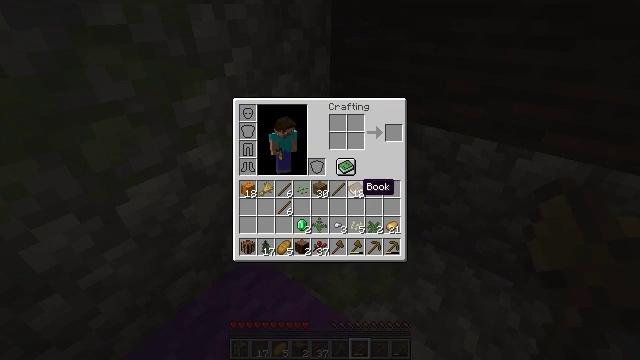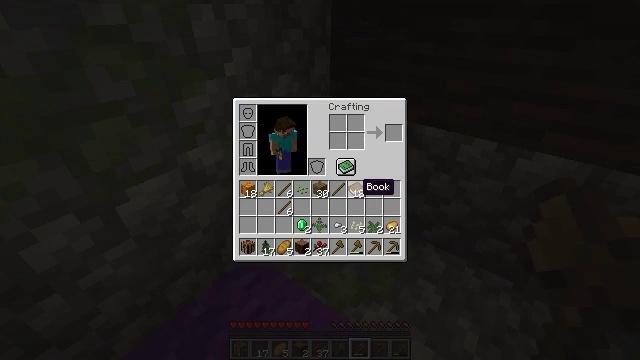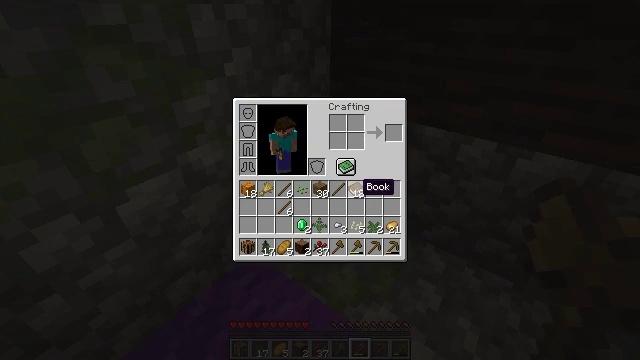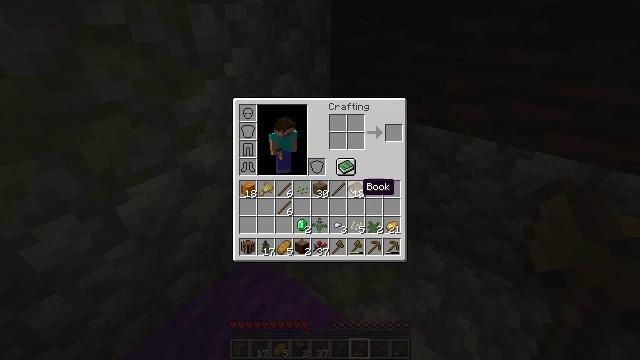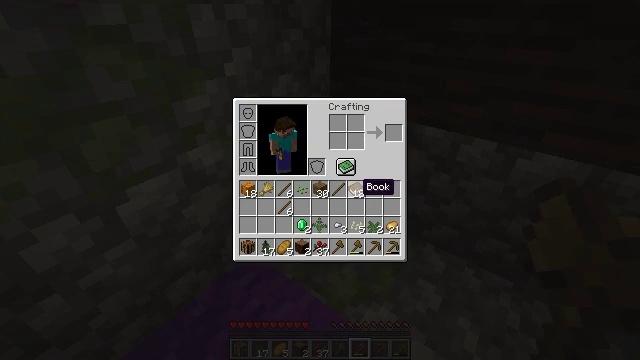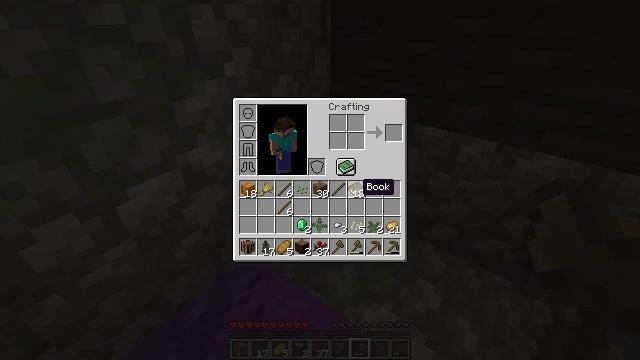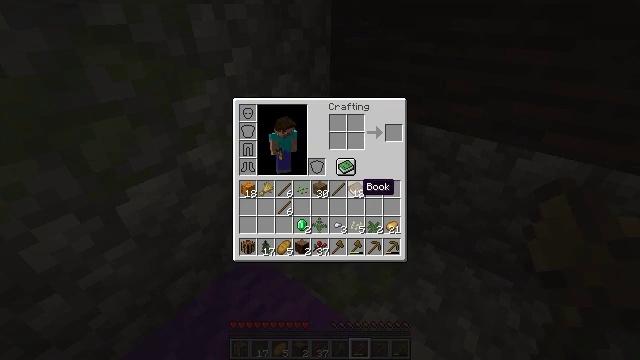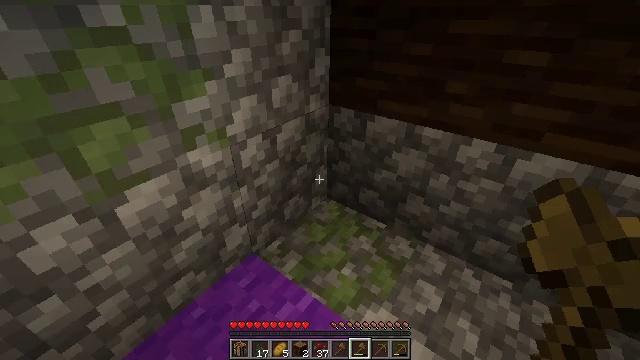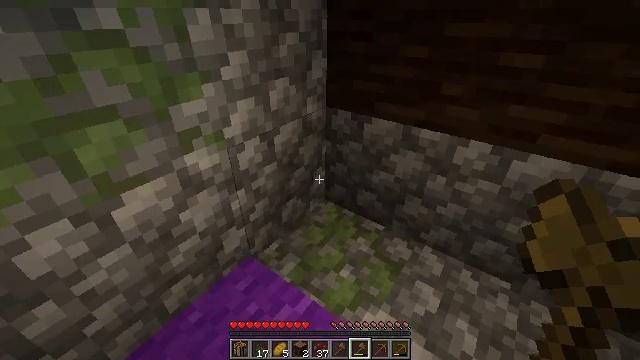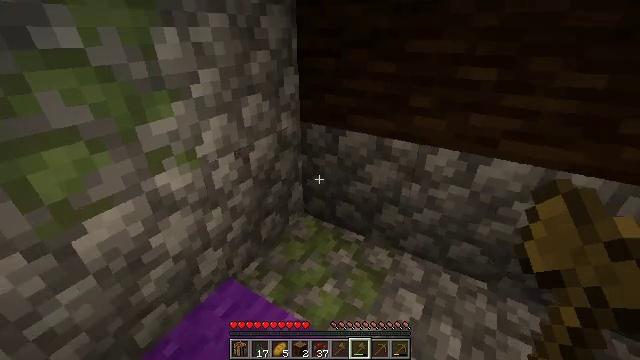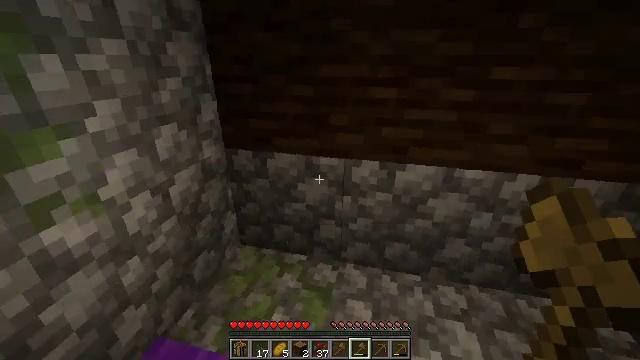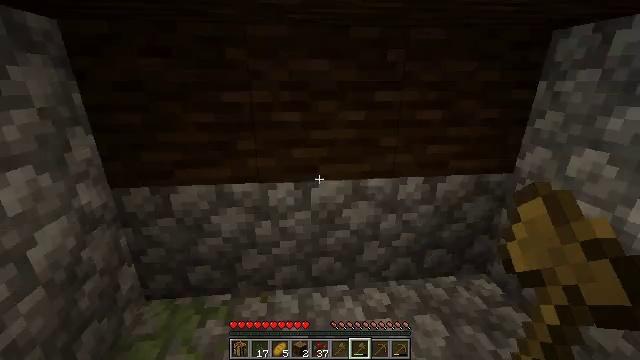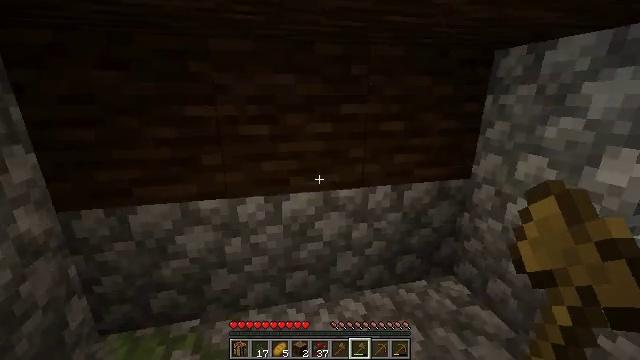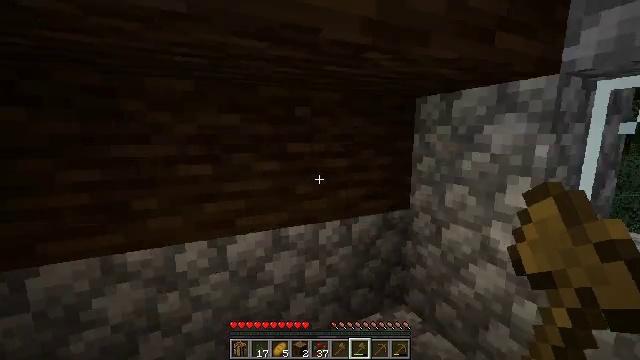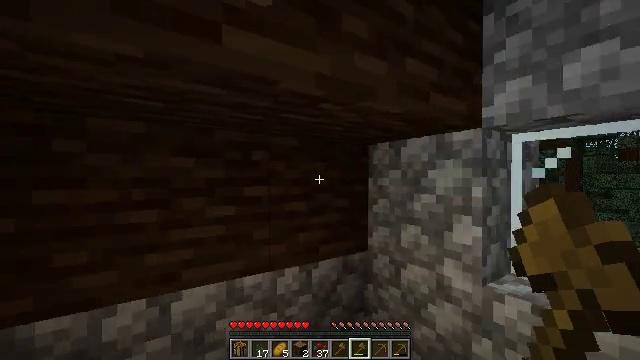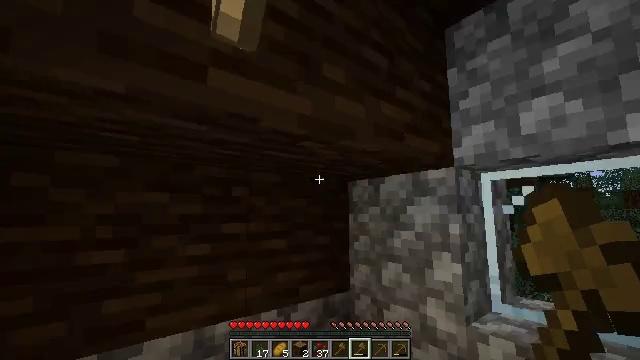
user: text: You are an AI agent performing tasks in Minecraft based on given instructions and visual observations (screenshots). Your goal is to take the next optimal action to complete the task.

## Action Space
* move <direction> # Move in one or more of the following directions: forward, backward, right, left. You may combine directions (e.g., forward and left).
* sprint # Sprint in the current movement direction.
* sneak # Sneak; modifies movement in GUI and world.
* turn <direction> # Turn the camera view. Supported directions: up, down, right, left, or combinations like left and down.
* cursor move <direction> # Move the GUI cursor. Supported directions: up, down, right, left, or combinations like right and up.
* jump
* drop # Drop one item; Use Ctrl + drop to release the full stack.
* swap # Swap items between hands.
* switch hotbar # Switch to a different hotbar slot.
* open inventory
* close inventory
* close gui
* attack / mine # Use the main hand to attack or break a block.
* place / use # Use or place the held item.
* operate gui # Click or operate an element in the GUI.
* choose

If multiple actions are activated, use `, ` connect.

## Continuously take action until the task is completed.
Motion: motion action
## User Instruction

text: Break the pumpkin to collect it.
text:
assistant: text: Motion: no_op
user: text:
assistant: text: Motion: no_op
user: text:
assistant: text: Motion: no_op
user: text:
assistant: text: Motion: no_op
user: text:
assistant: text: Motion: no_op
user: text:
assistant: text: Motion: no_op
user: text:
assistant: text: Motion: no_op
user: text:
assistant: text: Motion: no_op
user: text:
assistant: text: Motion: turn right and up
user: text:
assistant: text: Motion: turn right and up
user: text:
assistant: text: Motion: turn right and up
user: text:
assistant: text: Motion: turn right and up
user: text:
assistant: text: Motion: turn right and up
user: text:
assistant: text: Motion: turn right and up
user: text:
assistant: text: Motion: turn right and up
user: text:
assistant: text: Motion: turn right and up
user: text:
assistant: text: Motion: turn left and up
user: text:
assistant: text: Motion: turn left and up
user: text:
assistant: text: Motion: turn left and up
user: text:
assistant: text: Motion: turn left and up
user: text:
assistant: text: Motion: no_op
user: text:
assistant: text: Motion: no_op
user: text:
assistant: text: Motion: no_op
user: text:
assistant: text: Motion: no_op
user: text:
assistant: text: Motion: no_op
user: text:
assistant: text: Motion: turn up
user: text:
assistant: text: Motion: turn right and up
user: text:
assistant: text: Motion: turn right and up
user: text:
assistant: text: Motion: turn right and up
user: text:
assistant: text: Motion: turn right and down